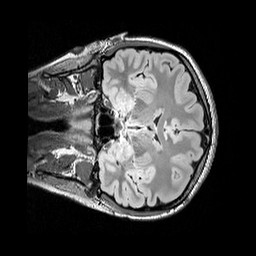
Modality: FLAIR
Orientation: coronal
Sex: female
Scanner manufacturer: siemens
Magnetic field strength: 3 T
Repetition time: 5 s
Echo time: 0.395 s